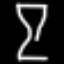
Label: hourglass